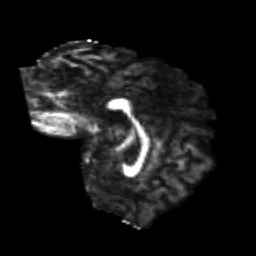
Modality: FA
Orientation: sagittal
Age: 21
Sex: male
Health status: healthy
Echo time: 0.074 s